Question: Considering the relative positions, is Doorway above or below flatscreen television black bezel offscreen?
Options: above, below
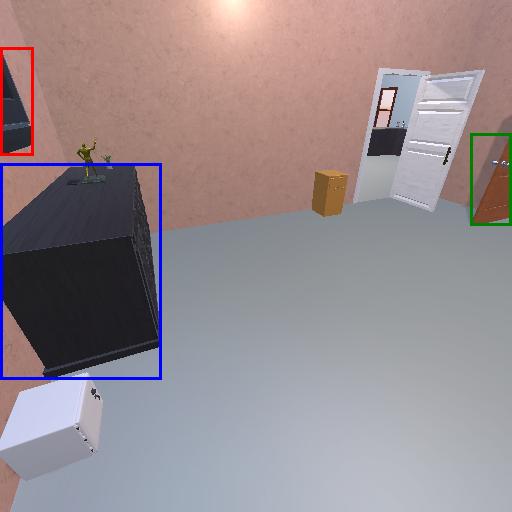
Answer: above